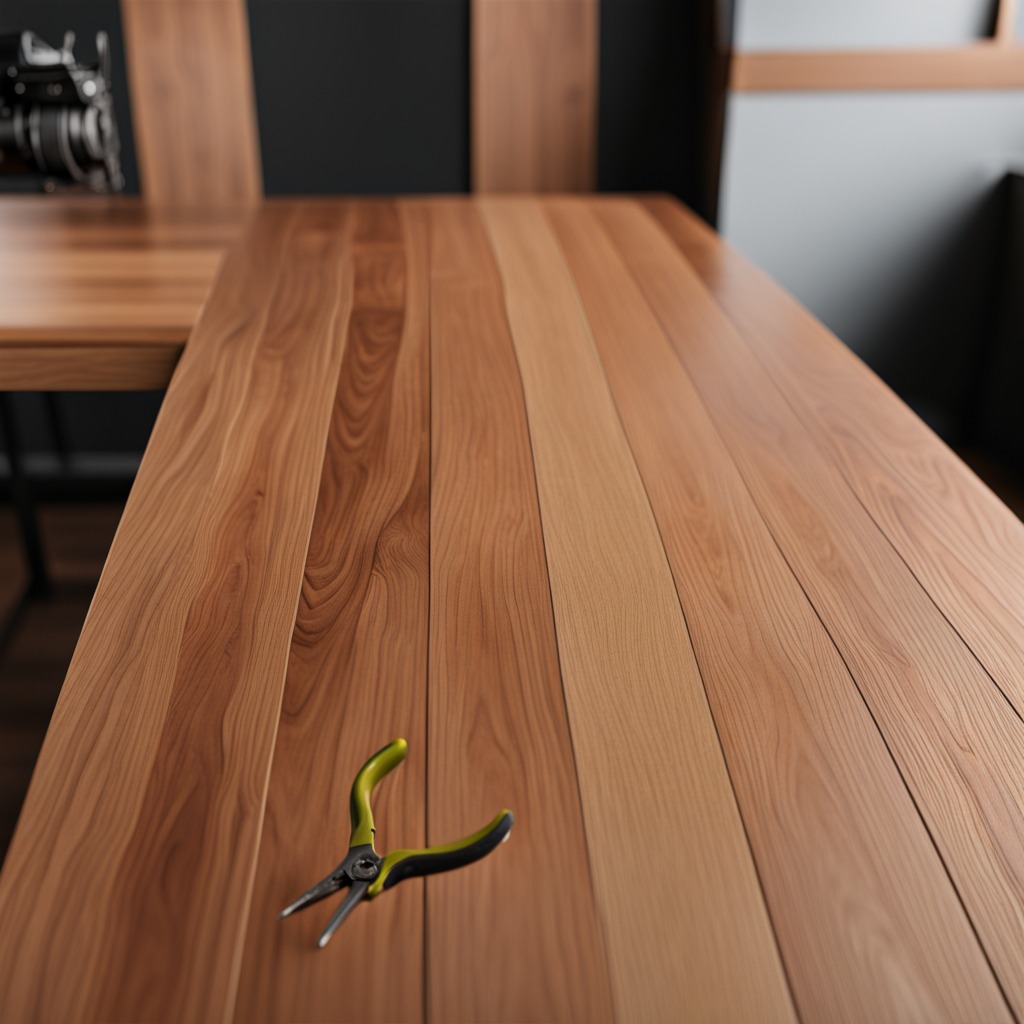
A plier is lying on the wooden table.